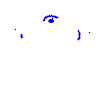
Particle: kaon